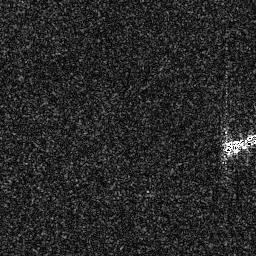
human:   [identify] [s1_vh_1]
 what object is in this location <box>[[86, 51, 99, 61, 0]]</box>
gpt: <ref>1 medium ship at the right</ref>